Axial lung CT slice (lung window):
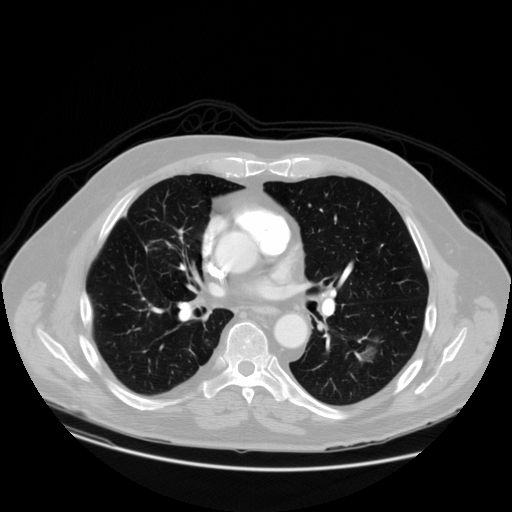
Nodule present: yes
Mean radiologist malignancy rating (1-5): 2